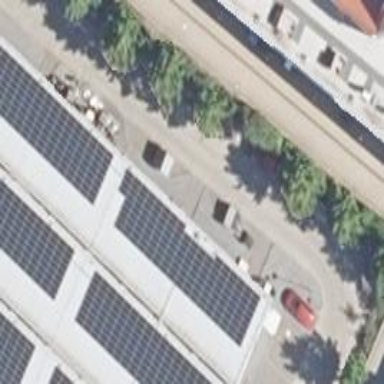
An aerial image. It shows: Solar photovoltaic panel generator placed on the roof.